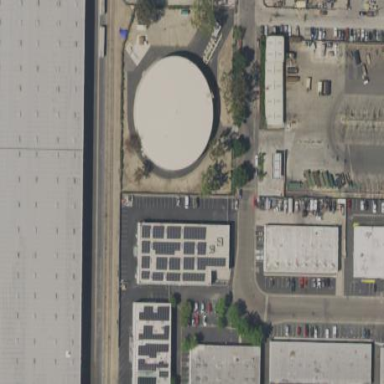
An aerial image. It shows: Water storage area.